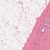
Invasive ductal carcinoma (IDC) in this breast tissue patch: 0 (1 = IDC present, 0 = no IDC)